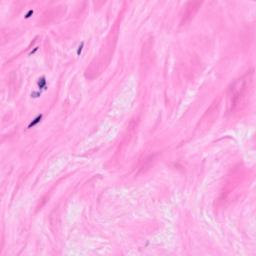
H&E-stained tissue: Breast